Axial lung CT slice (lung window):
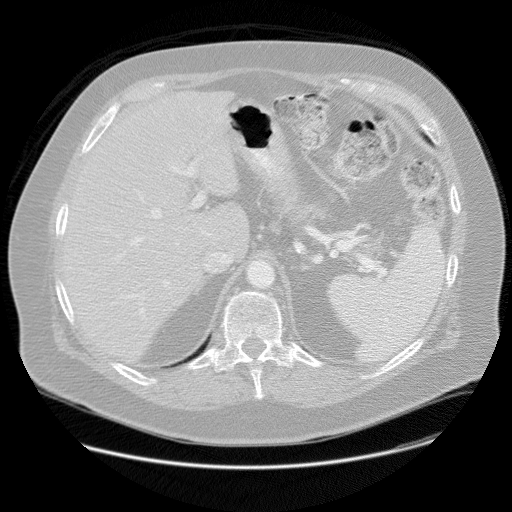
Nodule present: no